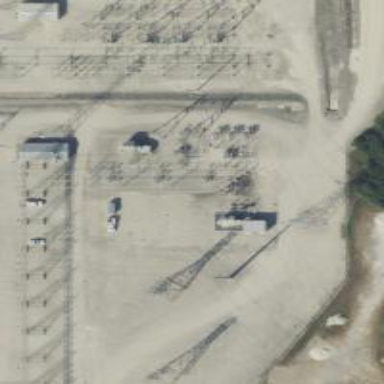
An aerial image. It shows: Switch for power supply.